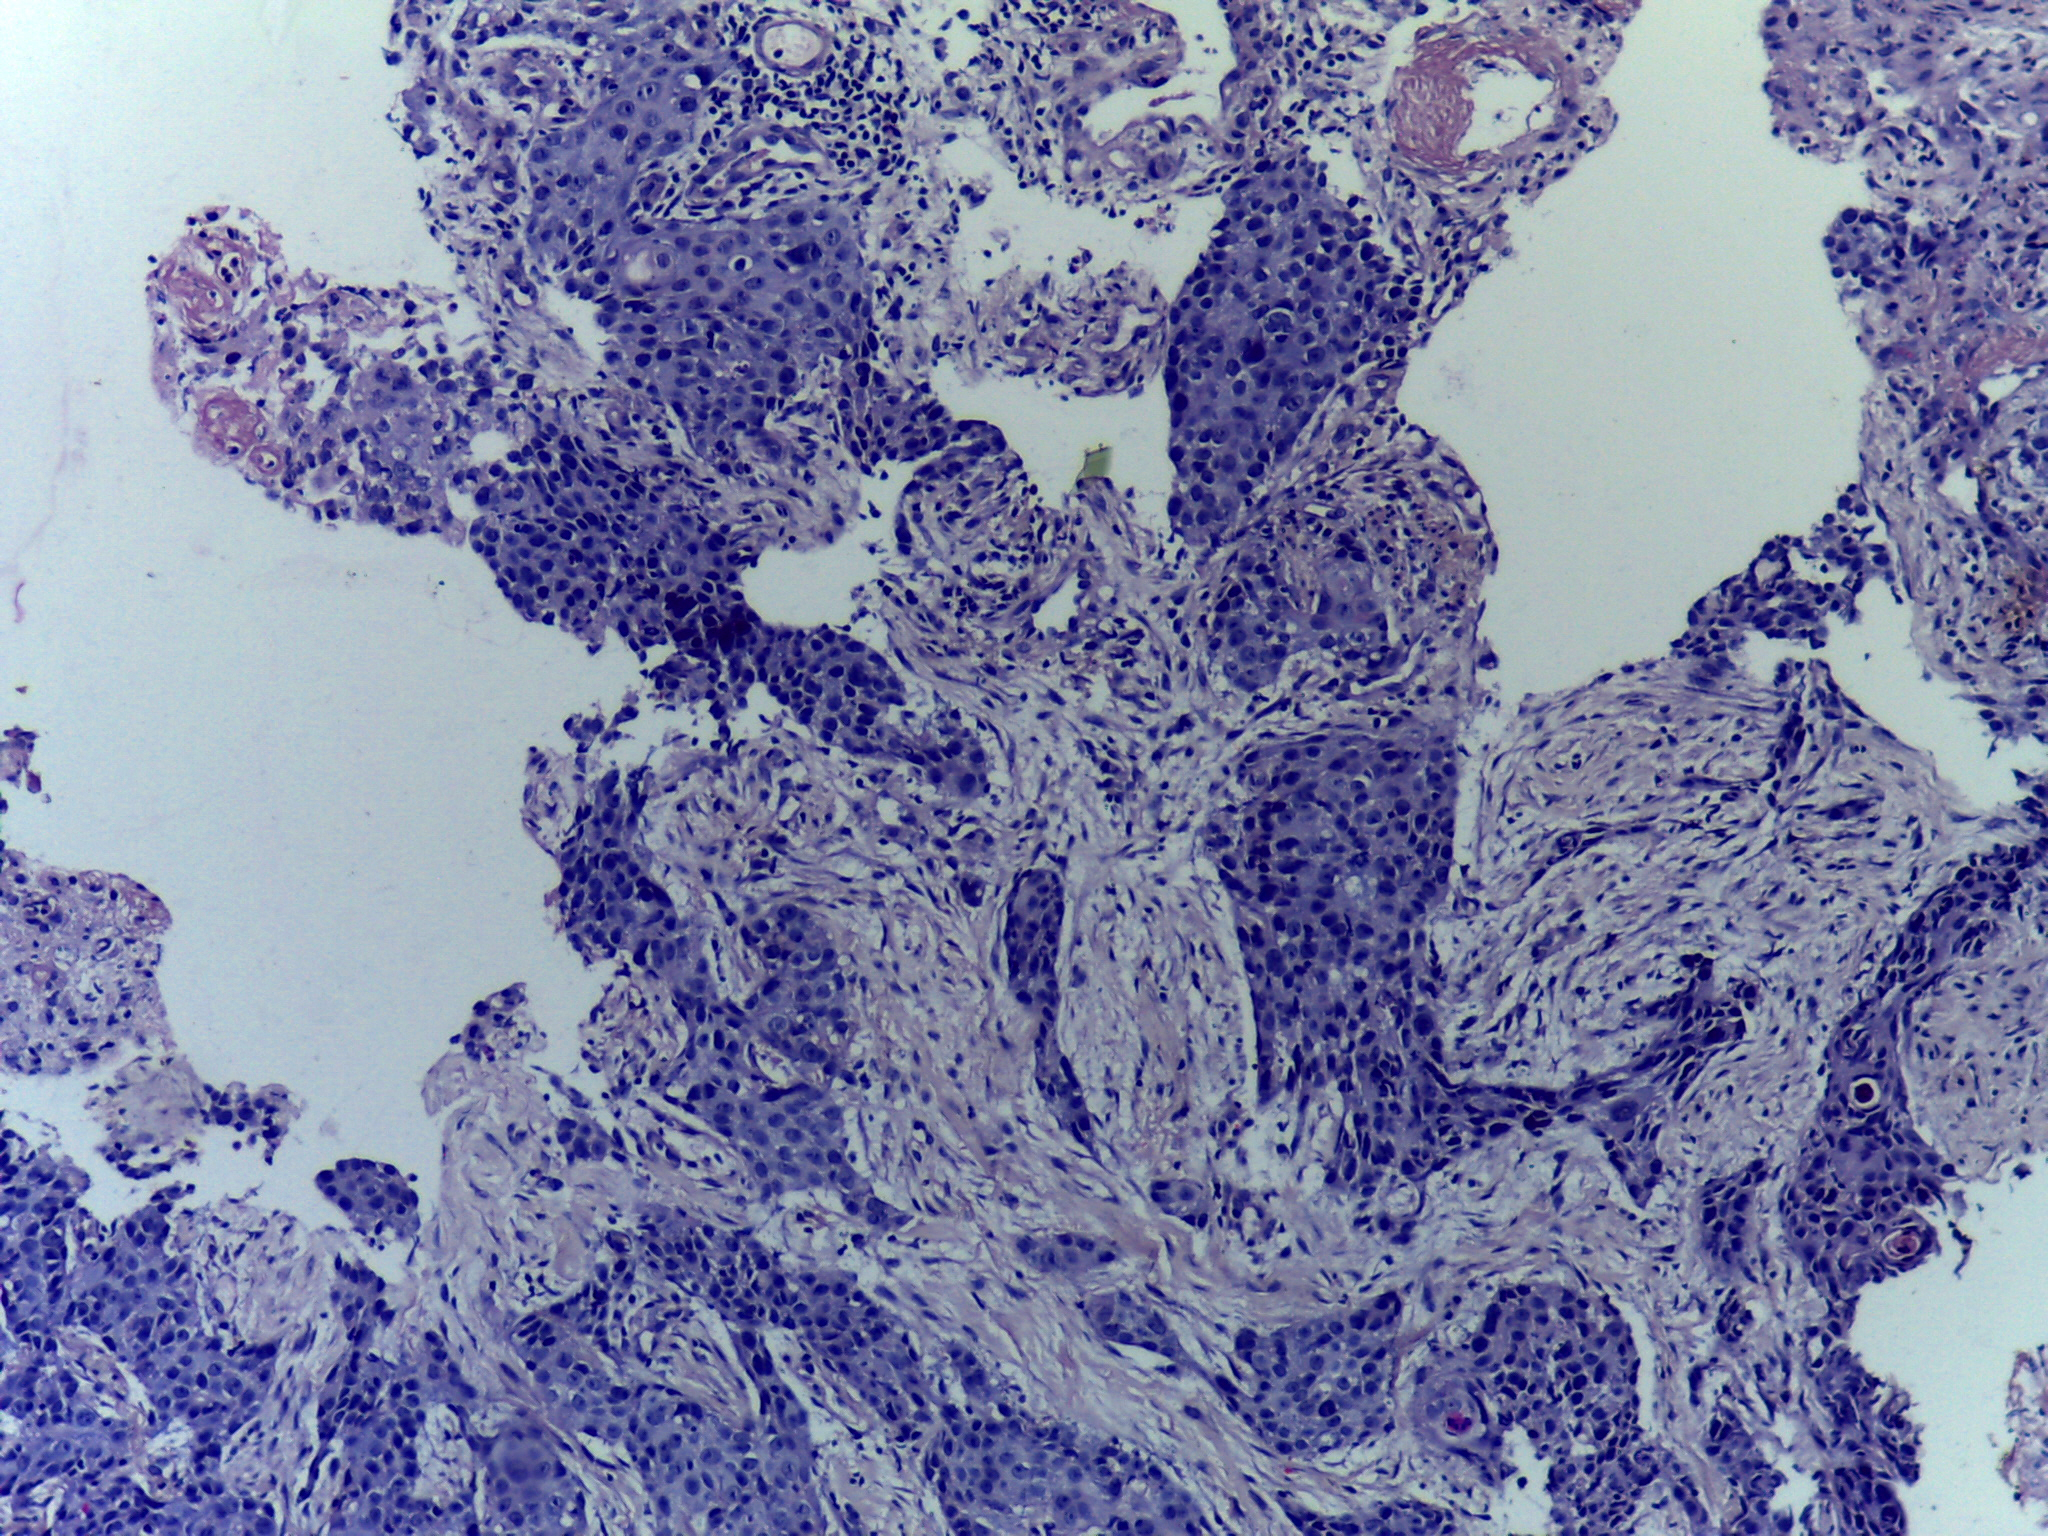
Diagnosis: OSCC